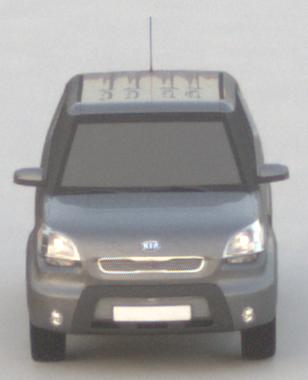
Make: KIA
Model: Soul 1.6
Detailed model: Soul (AM)
Model produced from: 2009/02
Model produced until: 2009/11
Doors: 5
Color: gray
Road condition: dry road
Daytime: sunrise or sunset
Contrast: low contrast